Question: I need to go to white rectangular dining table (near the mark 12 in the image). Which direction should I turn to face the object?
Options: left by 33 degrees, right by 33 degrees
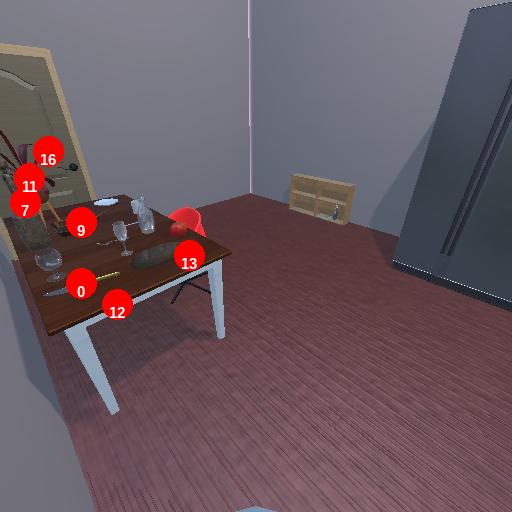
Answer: left by 33 degrees